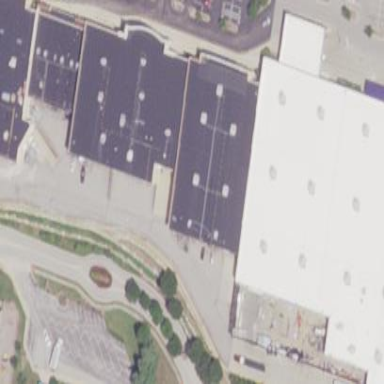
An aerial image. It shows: Retail building.